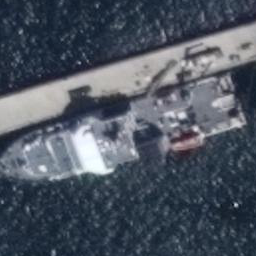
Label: civil